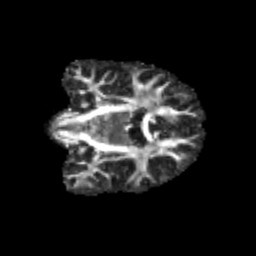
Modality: FA
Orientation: coronal
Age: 13
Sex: male
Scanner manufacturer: siemens
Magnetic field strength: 3 T
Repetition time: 3.8 s
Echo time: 0.07 s